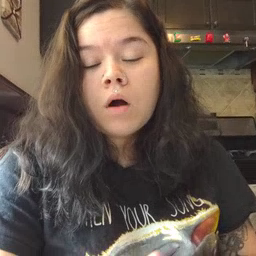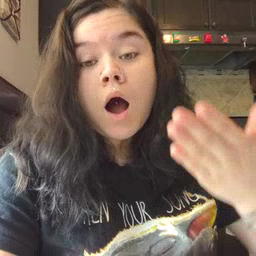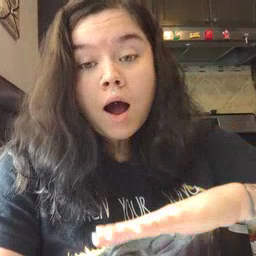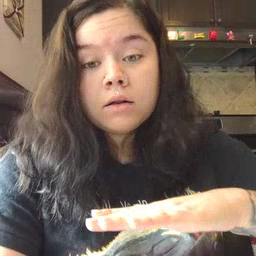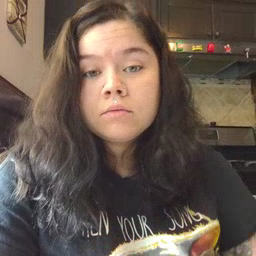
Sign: on